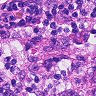
Metastatic tissue present: no